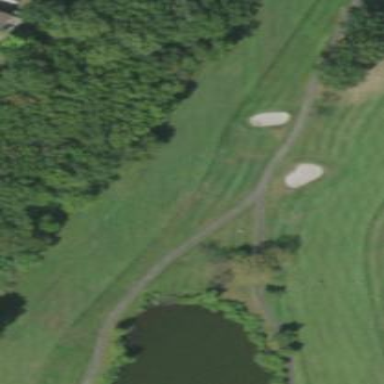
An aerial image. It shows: Golf fairway surrounded by grass.